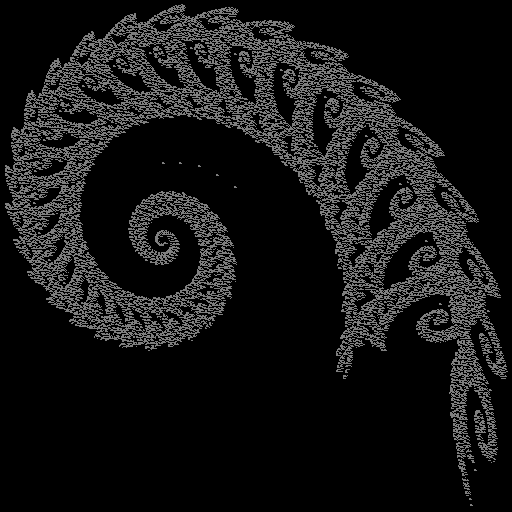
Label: octopuslegs